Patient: sex F, age 62
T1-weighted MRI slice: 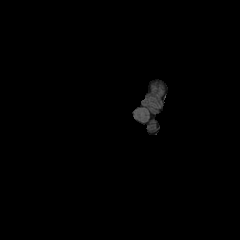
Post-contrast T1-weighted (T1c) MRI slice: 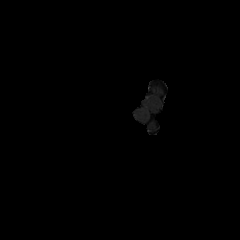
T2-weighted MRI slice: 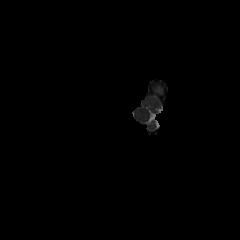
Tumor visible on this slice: no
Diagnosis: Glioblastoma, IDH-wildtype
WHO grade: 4